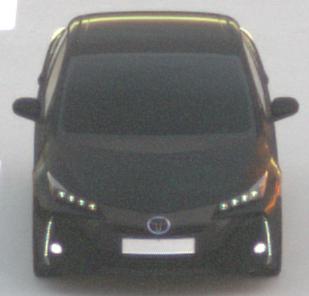
Make: Toyota
Model: Prius 1.8 Plug-In Hybrid
Detailed model: Prius (XW5) Plug-In
Model produced from: 2019/07
Model produced until: 2020/07
Doors: 5
Color: black
Road condition: dry road
Daytime: sunrise or sunset
Contrast: medium contrast